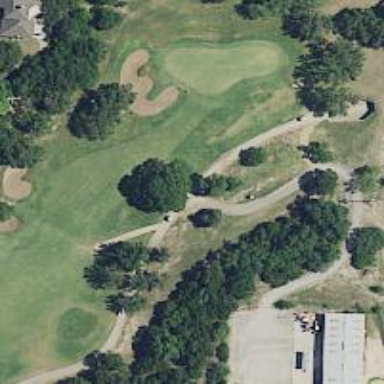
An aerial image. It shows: Path for both road and golf.